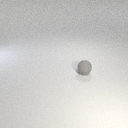
small gray rubber sphere